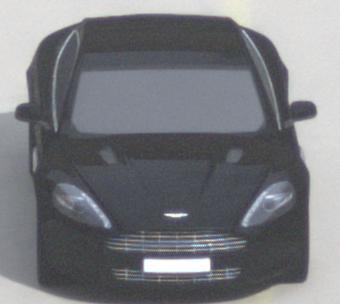
Make: Aston Martin
Model: Rapide
Detailed model: Rapide
Model produced from: 2010/03
Model produced until: 2013/07
Doors: 5
Color: black
Road condition: dry road
Daytime: morning or afternoon
Contrast: low contrast